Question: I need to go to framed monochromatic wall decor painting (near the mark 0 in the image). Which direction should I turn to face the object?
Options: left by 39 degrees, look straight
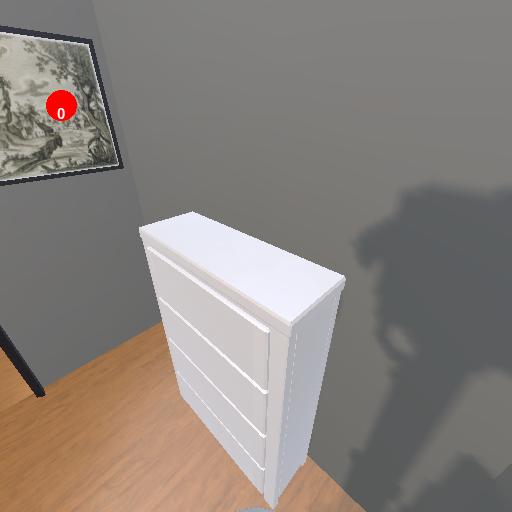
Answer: left by 39 degrees